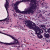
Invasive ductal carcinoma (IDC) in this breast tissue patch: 0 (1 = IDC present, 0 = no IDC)